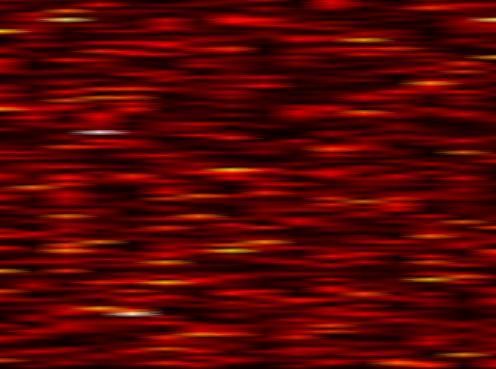
Label: WOLA